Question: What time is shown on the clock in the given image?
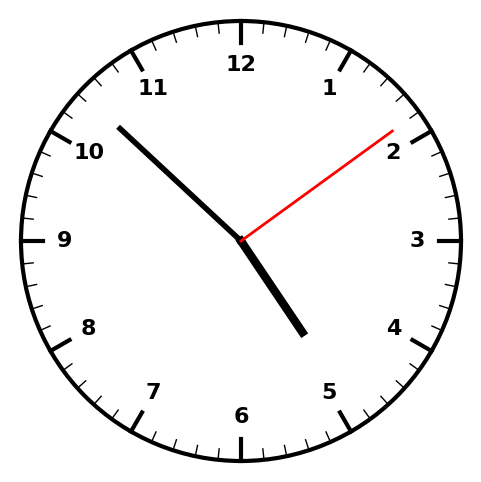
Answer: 04:52:09